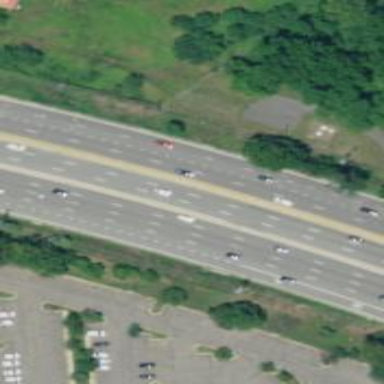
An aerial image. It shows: Primary link road with asphalt surface.